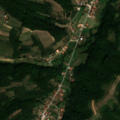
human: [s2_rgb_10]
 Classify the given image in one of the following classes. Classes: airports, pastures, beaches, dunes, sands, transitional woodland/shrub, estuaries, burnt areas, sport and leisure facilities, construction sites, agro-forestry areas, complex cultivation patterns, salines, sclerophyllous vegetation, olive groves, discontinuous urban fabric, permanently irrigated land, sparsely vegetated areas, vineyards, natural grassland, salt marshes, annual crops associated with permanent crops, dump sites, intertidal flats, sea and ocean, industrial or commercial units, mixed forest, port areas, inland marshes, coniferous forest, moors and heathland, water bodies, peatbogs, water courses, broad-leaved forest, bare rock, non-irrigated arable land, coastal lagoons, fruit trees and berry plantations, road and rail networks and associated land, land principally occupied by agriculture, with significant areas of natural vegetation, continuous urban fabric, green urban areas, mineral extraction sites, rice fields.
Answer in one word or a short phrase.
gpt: discontinuous urban fabric, complex cultivation patterns, land principally occupied by agriculture, with significant areas of natural vegetation, broad-leaved forest, transitional woodland/shrub